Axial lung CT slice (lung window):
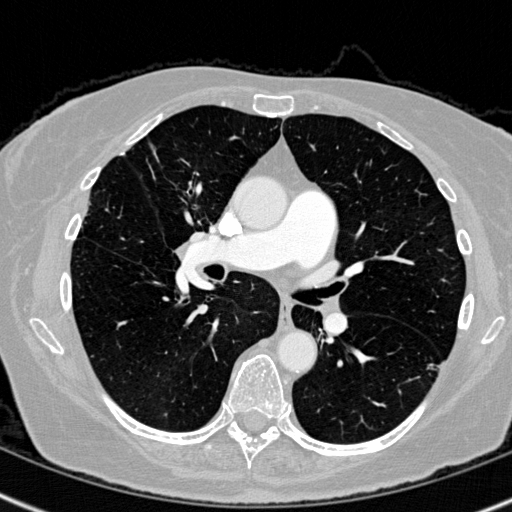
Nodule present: no